Question: I like how String.Format uses arguments to inject variables in to the string it is formatting. This is called Composite Formating and is discussed by MSDN <URL>.
I want this functionality with my logging facade:
'''
string foo = "fancy";
string bar = "message";
log.Debug("My {0} log {1}.", foo, bar)
'''
My ILoggerFacade has the following method signature:
'''
void Debug<T>(T message, params Object[] args);
'''
And, I know I can implement this quite simply:
'''
ILog m_Log = \some logging implementation
public void Debug<T>(T message, params Object[] args)
{
m_Log.Debug(String.Format(message, args));
}
'''
However, in Visual Studio I don't get the fancy highlighting of the {0}, {1}, ... arguments:

I guess it is ReSharper who is resposible for them, and it seems like it is just ignoring the formatting arguments and giving no "intellisense" help. This isn't good since the other developers who will be using the facade will be expecting this.
How do I get argument highlighting and "intellisense" for custom formatted methods similar to how these work:
'''
Console.WriteLine(...)
String.Format(...)
etc...
'''
Any help would be appreciated.
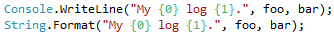
Answer: Check out ReSharpers <URL> for this.
To use the External Annotations there are actually 3 methods. Two that it spells out, and one that you have to read between the lines to see.
1. Reference "JetBrains.Annotations.dll". I would recommend against this one. I don't like the idea of copying the DLL, or having to reference the ReSharper install directory. This could cause issues if you upgrade or re-install.
2. Copying and pasting attribute declarations into your solution. I'd recommend this as it gives you more control. Additionally, you can get rid of ReSharper (why would anyone do this? Stranger things have happened, I guess.), and still provide this feature to anyone that consumes your library. There are step by step instructions on how to do this in the first link.
3. Create an XML file, similar to what it uses for for the .NET Assemblies. I did this for the Silverlight Unit Test Framework. ReSharper does not recognize these tests by default. To do this Create a file name <assembly>.xml and put it in "ReSharperXX\Bin\ExternalAnnotations". Add a root element "<assembly name="<assembly>"> Now add <member> elements for each member that you want to give an attribute. I do not recommend doing this for your own code. However, if you have an assembly that you want to have this functionality, but cannot edit, this is the way to do it. This will only apply on your machine and each developer that uses the assembly will need to copy the xml file.